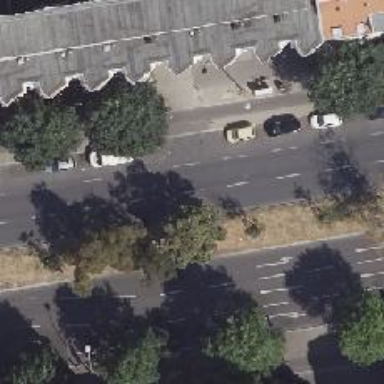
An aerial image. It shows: Secondary road with asphalt surface. It is dual carriageway with lane markings and designated parking on the right lane.